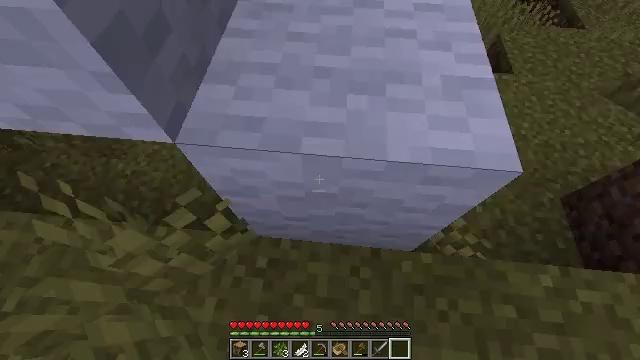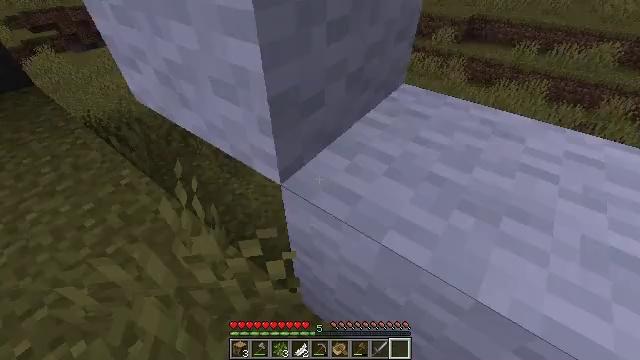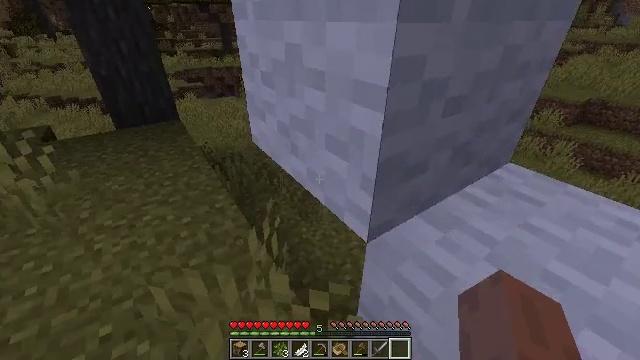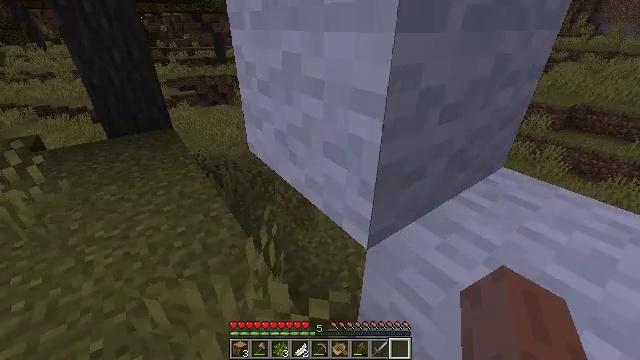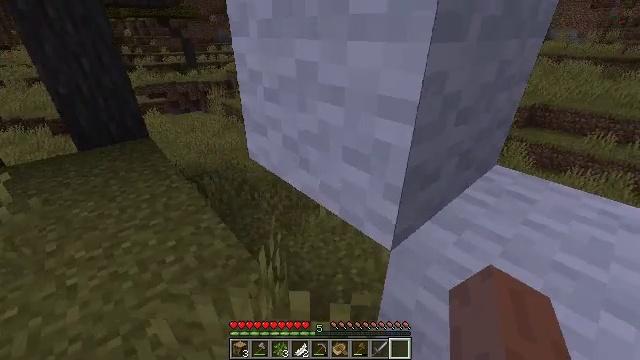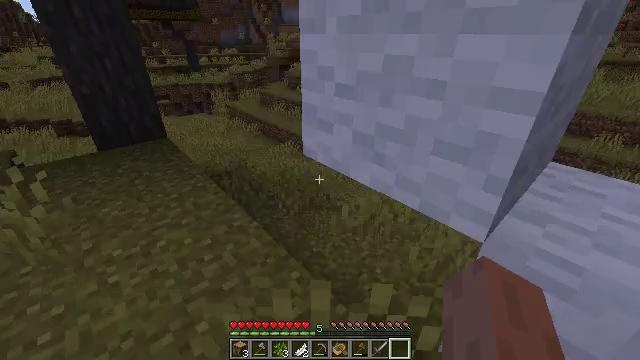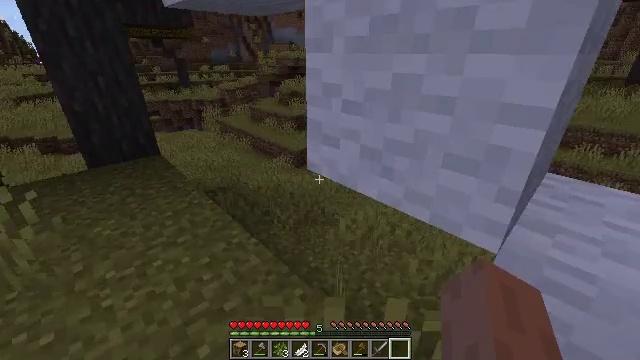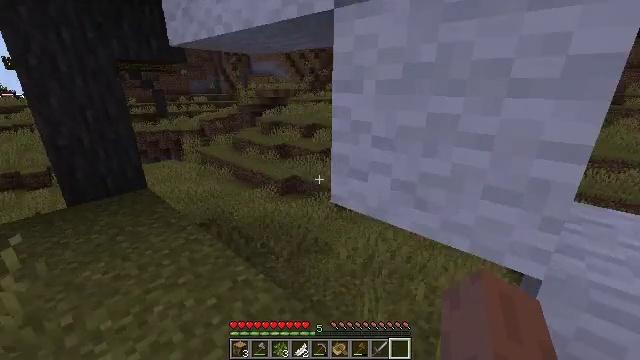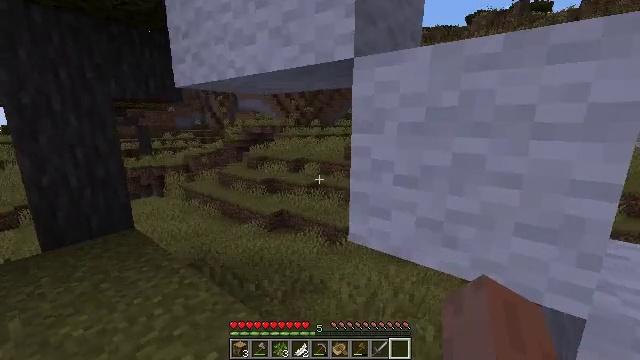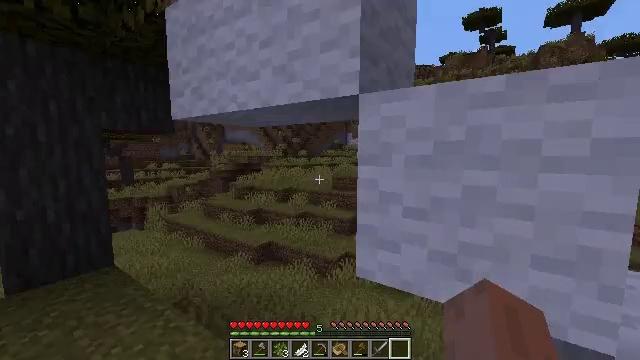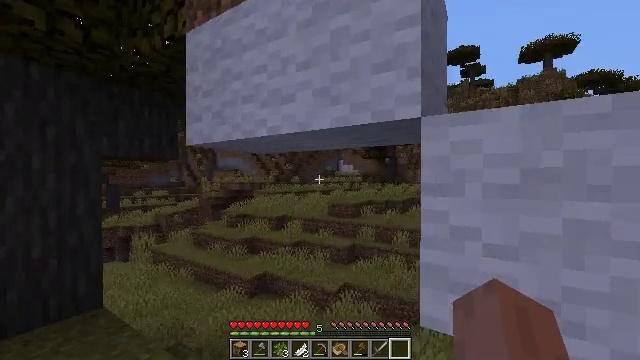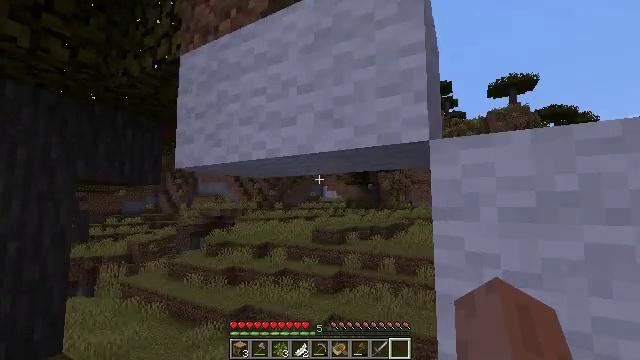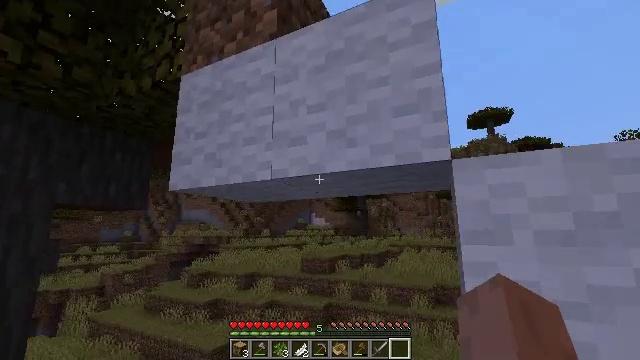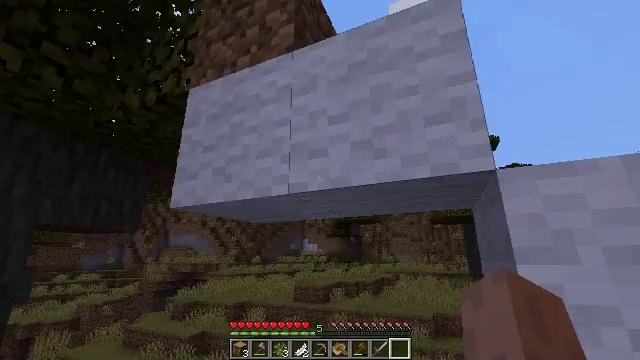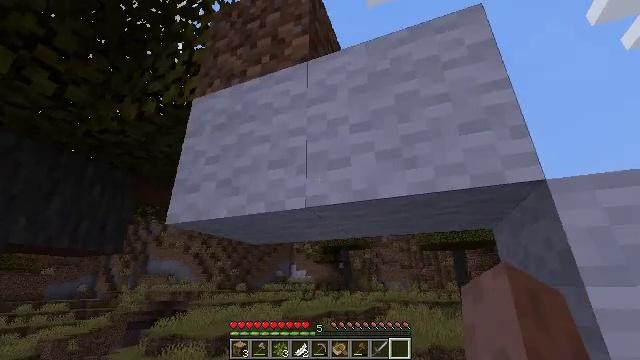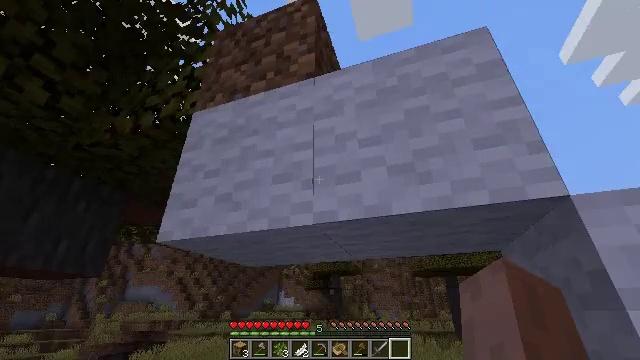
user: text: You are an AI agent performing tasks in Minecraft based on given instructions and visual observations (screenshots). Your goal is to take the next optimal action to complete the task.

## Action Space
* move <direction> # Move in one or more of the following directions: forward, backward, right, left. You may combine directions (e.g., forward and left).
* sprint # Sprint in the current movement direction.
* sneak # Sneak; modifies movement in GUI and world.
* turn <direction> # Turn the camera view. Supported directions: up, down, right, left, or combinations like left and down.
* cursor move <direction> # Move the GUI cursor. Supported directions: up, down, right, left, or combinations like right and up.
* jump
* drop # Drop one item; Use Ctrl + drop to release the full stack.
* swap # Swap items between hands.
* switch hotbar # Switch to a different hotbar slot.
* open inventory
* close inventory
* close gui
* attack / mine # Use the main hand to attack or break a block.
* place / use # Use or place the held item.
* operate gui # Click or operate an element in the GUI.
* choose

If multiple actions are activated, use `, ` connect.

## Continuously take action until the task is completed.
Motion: motion action
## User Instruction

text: Attack the white wool to collect it.
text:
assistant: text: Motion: turn left and up
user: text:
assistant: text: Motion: move left, turn left and up
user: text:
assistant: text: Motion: move left, turn right and up
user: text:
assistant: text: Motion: move left, turn right
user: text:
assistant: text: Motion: move left
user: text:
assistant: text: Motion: move left, turn right and up
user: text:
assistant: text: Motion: move left, turn right and up
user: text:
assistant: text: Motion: move forward and move left, turn right and up
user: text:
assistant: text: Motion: move forward and move left, turn right and up
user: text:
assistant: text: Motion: move forward and move left, turn right and up
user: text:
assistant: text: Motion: move forward and move left, turn right and up
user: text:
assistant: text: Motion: move forward and move left, turn right and up
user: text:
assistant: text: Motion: move forward and move left, turn right and up
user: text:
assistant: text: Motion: turn right and up
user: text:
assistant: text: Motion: turn right and up
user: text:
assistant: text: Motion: turn up
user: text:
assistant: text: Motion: attack / mine
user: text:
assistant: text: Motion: turn left, attack / mine
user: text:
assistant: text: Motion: turn left, attack / mine
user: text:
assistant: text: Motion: turn left, attack / mine
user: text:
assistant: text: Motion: turn left, attack / mine
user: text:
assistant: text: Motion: turn left, attack / mine
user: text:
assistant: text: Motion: attack / mine
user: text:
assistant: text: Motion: attack / mine
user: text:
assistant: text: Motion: attack / mine
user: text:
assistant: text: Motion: attack / mine
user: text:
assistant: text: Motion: attack / mine
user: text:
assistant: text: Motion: attack / mine
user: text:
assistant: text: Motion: attack / mine
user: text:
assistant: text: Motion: attack / mine